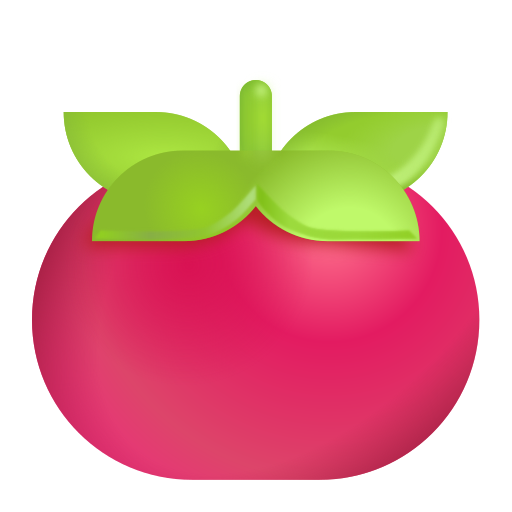
tomato color